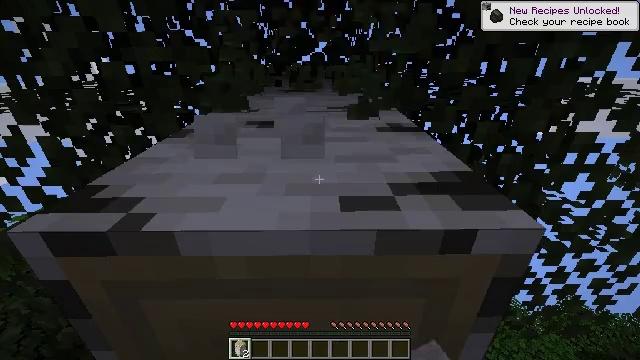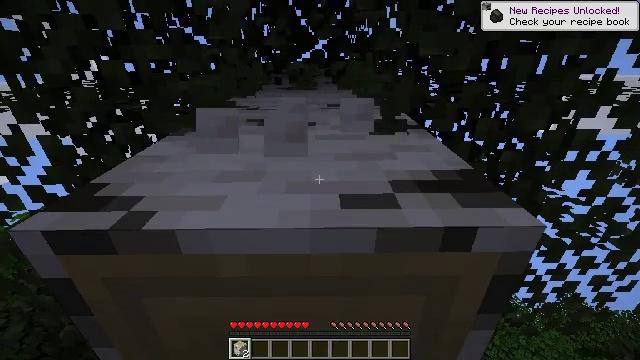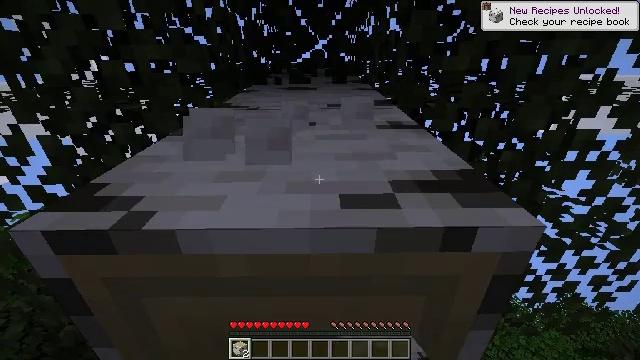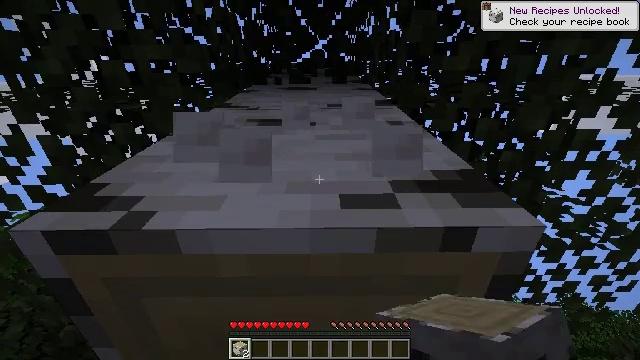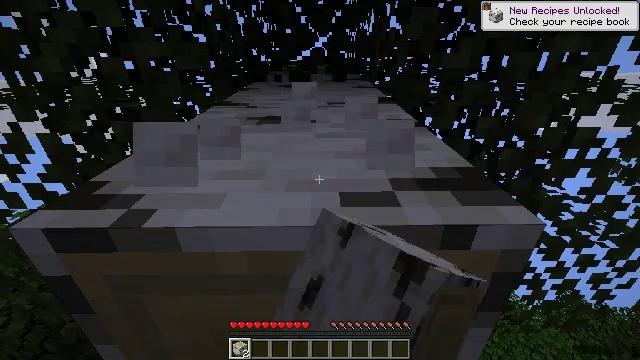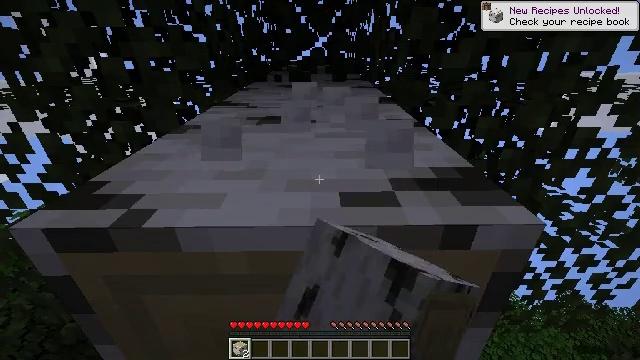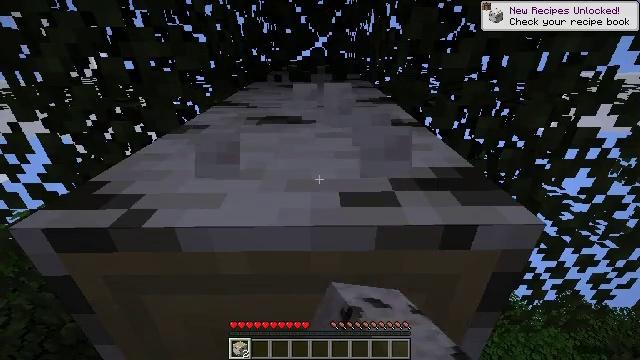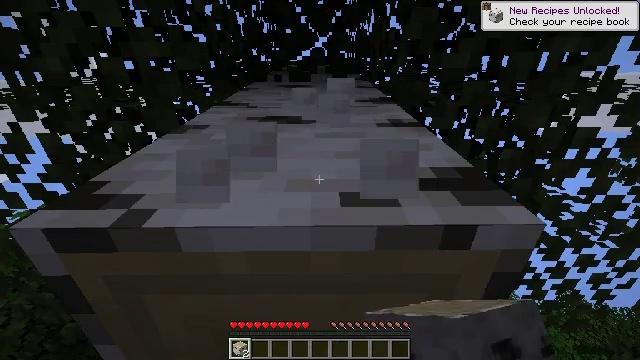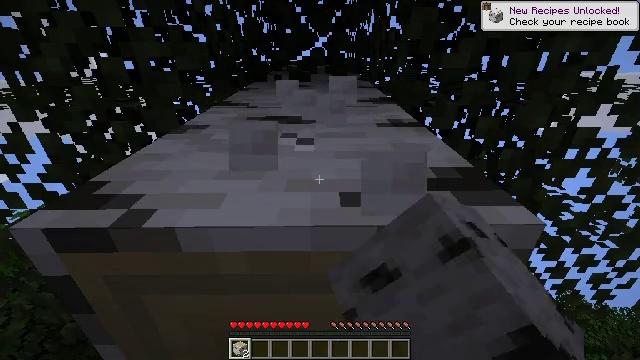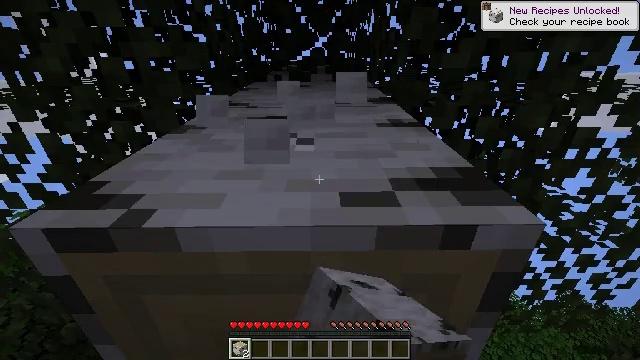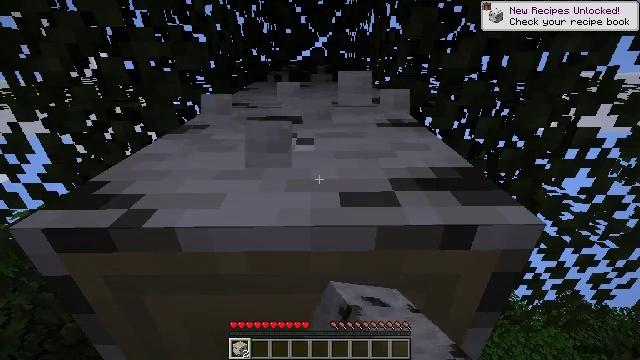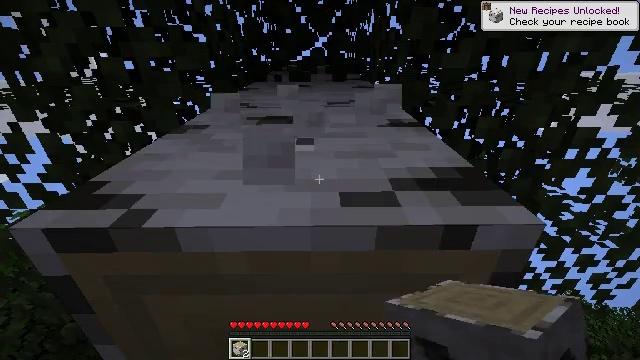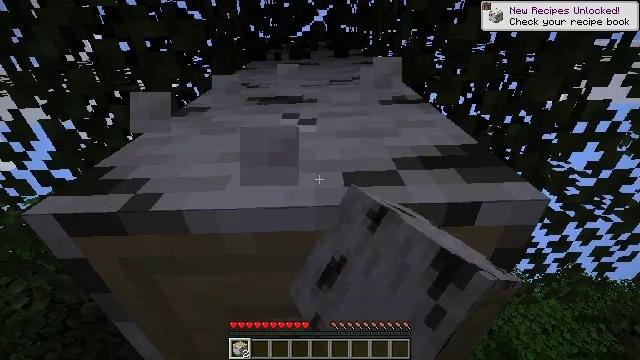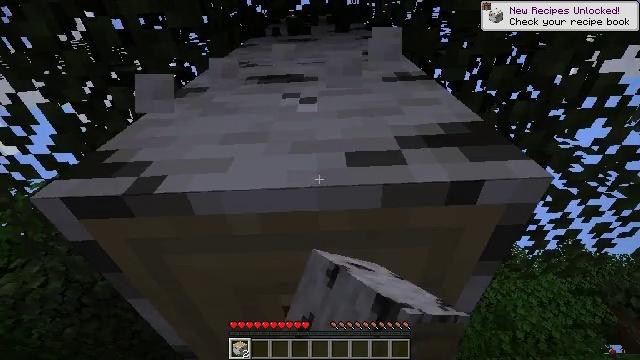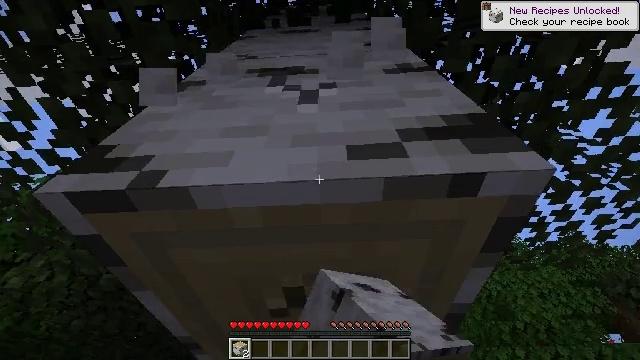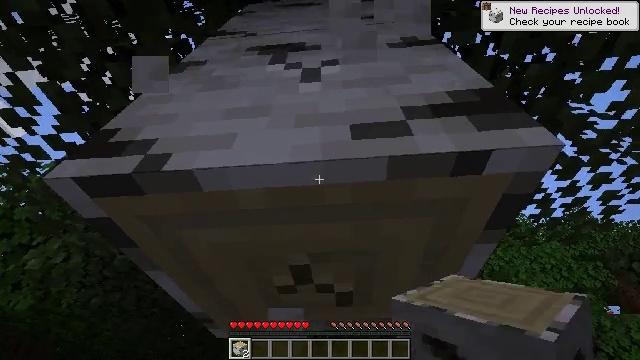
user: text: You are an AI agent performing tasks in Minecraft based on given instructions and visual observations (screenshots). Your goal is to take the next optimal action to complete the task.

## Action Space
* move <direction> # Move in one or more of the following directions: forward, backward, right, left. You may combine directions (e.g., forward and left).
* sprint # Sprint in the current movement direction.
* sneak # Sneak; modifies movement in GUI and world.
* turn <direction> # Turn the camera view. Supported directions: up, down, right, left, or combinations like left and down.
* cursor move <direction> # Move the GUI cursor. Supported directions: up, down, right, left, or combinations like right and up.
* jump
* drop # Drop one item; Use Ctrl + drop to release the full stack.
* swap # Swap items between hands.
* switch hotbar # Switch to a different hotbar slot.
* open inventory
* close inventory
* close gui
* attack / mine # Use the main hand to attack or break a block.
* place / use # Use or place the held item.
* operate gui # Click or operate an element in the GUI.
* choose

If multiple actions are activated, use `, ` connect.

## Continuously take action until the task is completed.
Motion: motion action
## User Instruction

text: Chop down the birch log.
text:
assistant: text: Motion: attack / mine
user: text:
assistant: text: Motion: attack / mine
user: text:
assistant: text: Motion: attack / mine
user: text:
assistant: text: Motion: attack / mine
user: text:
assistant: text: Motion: attack / mine
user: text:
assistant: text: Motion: attack / mine
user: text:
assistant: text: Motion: attack / mine
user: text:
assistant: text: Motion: attack / mine
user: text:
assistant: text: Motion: attack / mine
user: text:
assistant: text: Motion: attack / mine
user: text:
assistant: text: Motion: attack / mine
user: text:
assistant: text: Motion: turn left and down, attack / mine
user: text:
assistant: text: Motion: turn down, attack / mine
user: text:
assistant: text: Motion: turn down, attack / mine
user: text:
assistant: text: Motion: turn left and down, attack / mine
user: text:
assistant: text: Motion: turn left and down, attack / mine
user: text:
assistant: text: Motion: turn down, attack / mine
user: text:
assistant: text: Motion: attack / mine
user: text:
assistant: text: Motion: attack / mine
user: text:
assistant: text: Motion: attack / mine
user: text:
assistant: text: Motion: attack / mine
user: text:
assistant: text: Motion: turn left and down, attack / mine
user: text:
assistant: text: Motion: turn left and down, attack / mine
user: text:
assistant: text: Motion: attack / mine
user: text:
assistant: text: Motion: attack / mine
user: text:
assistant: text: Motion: turn up, attack / mine
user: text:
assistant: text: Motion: turn up, attack / mine
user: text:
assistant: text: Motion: attack / mine
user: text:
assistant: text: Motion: attack / mine
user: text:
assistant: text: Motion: attack / mine